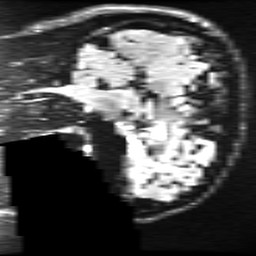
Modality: FLAIR
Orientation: sagittal
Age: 29
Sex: male
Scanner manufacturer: ge
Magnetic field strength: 3 T
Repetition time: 11 s
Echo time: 0.1497 s